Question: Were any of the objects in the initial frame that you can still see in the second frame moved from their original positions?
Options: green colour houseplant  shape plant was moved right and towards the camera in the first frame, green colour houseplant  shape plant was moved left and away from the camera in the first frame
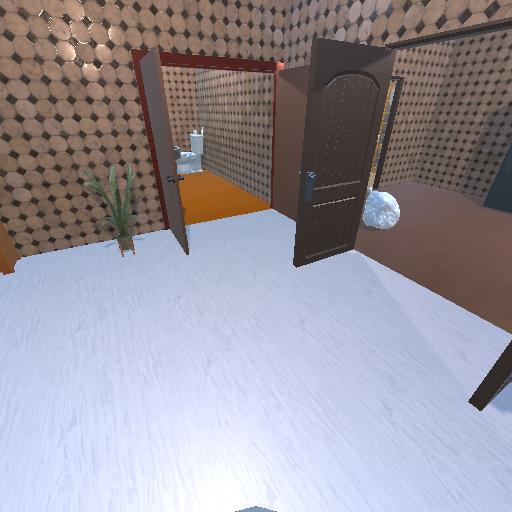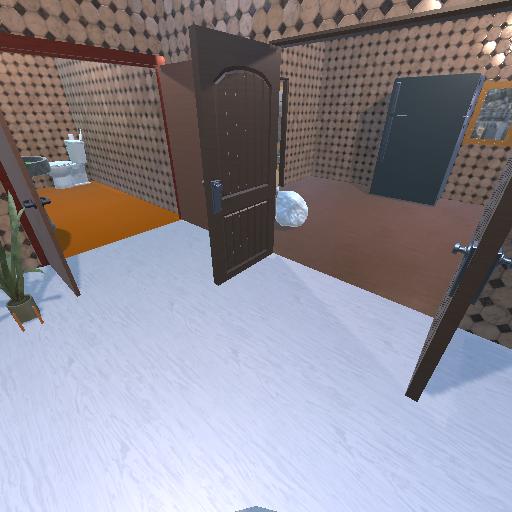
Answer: green colour houseplant  shape plant was moved right and towards the camera in the first frame